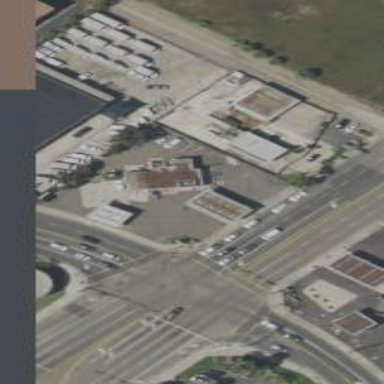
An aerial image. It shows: Retail establishment providing fuel services.